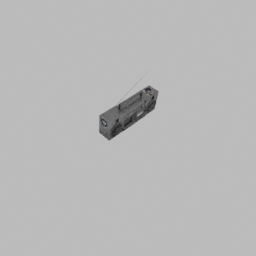
Label: electronics